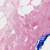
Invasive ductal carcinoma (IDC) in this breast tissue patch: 0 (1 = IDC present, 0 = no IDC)